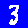
Digit: 3